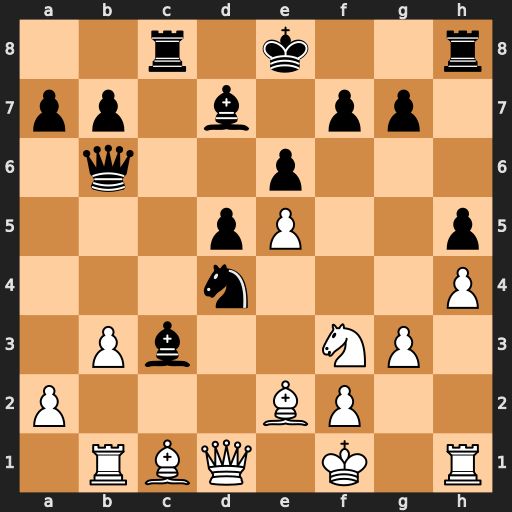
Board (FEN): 2r1k2r/pp1b1pp1/1q2p3/3pP2p/3n3P/1Pb2NP1/P3BP2/1RBQ1K1R
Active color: w
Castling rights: k
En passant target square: -
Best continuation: Be3 Nxf3 Bxb6